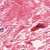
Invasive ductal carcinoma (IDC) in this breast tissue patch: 0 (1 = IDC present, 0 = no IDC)